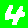
Digit: 4